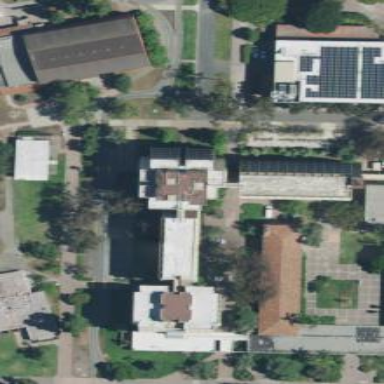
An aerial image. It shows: University building.